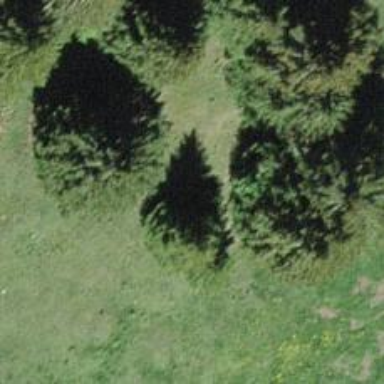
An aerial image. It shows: Needle-leaved tree in natural setting.